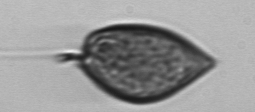
Label: Prorocentrum_micans